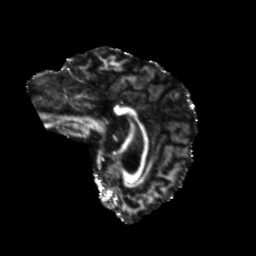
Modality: FA
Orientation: sagittal
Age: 27
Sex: female
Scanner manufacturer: siemens
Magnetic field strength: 3 T
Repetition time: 5.25 s
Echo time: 0.08 s